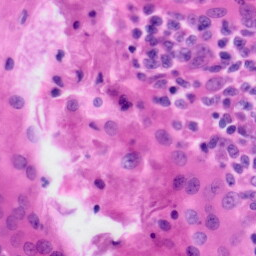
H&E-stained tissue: Tonsil